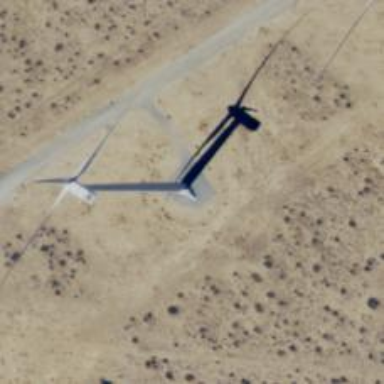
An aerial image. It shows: Wind turbine generator made by Vestas. The generator utilizes wind as its power source and belongs to the horizontal axis type.